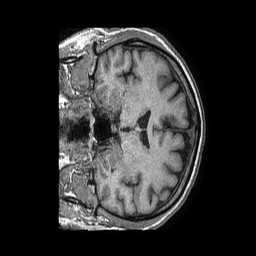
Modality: T1w
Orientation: coronal
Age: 65
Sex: male
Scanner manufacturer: philips
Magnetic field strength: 1.5 T
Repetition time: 0.007556 s
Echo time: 0.003437 s